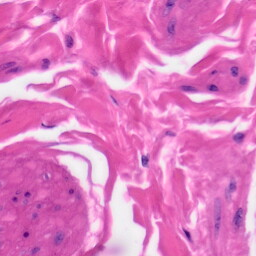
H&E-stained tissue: Skin